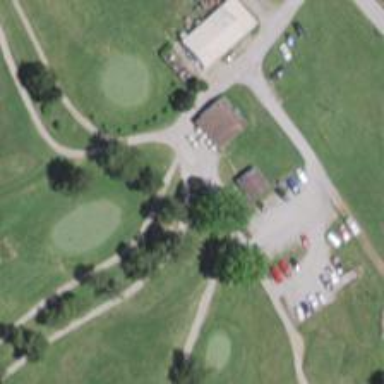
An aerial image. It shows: Path used for both walking and golf.